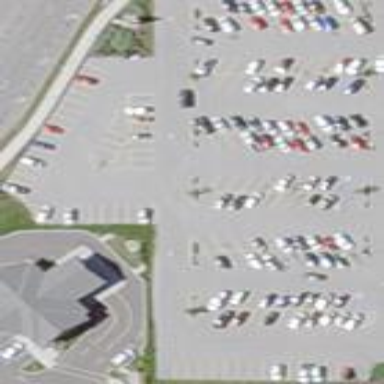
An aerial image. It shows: Parking area.